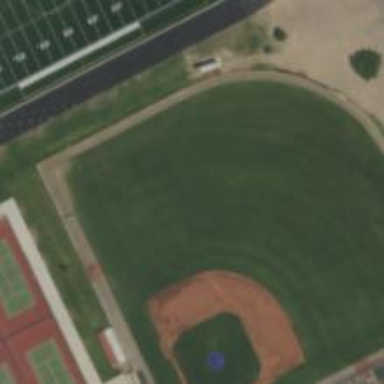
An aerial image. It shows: Baseball pitch for leisure land activities.